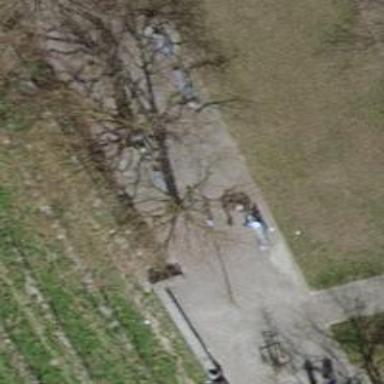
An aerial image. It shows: Bench.